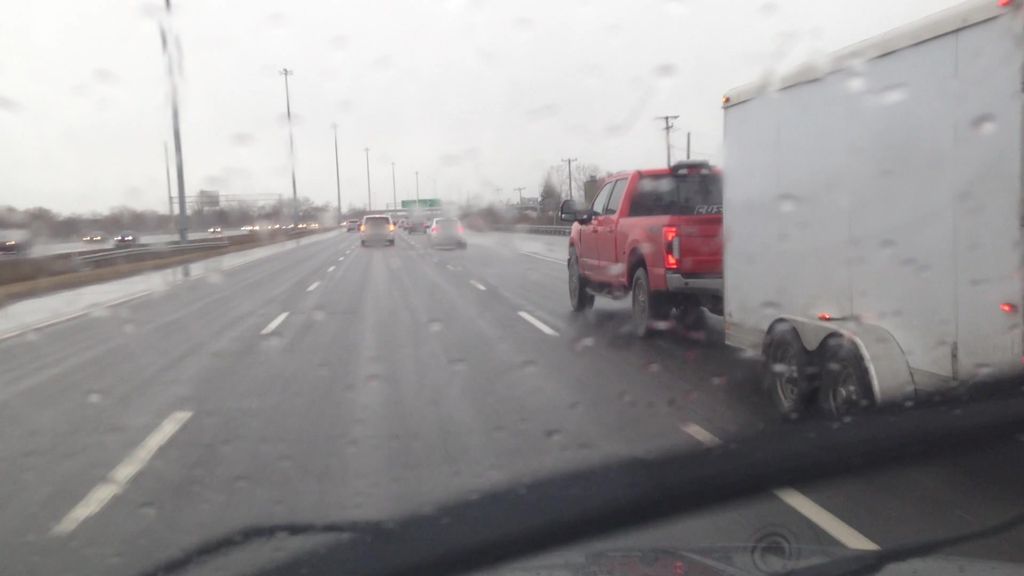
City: montreal